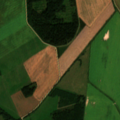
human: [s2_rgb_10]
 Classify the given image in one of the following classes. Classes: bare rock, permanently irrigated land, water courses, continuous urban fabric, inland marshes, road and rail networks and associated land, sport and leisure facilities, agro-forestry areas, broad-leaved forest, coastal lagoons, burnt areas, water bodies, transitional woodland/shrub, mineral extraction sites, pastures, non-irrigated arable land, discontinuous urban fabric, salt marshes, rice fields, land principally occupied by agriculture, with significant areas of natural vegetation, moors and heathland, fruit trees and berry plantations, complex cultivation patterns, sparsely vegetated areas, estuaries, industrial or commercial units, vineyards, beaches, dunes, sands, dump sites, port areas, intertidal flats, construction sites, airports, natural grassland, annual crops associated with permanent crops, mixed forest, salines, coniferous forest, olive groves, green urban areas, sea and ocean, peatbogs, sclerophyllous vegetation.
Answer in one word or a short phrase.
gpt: non-irrigated arable land, land principally occupied by agriculture, with significant areas of natural vegetation, mixed forest